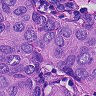
Metastatic tissue present: yes